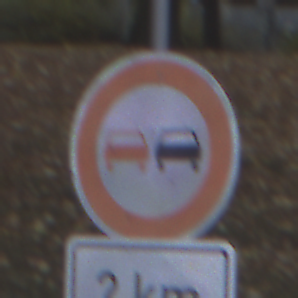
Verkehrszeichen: Ueberholverbot
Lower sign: Entfernungsangaben2
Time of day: MorningAfternoon
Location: Outdoor (Urban)
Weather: Overcast
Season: NotSpecified
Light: Natural